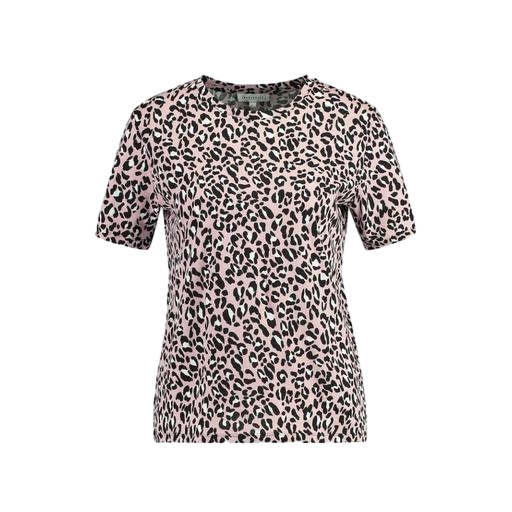
blue animal-print t-shirt only macy, pink printed studded t-shirt only macy, multicolor leopard printed t-shirt, white background